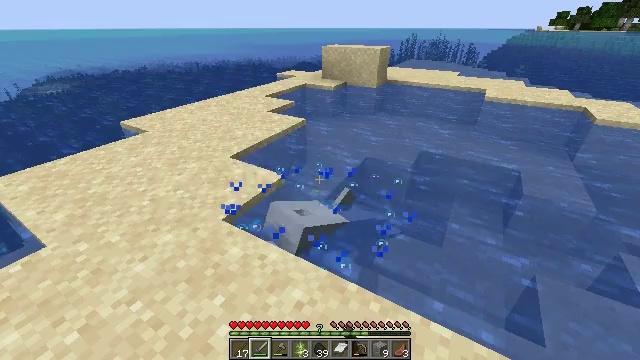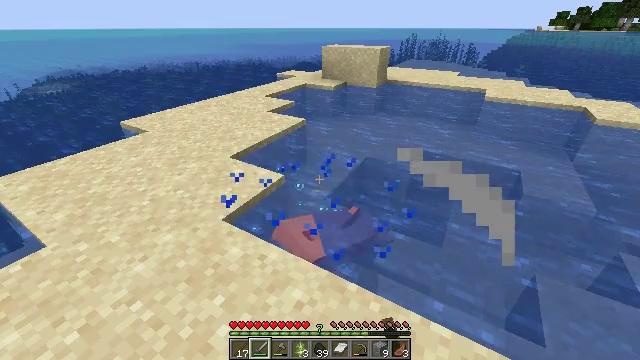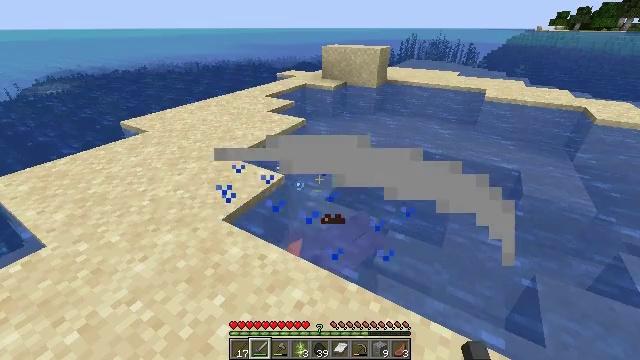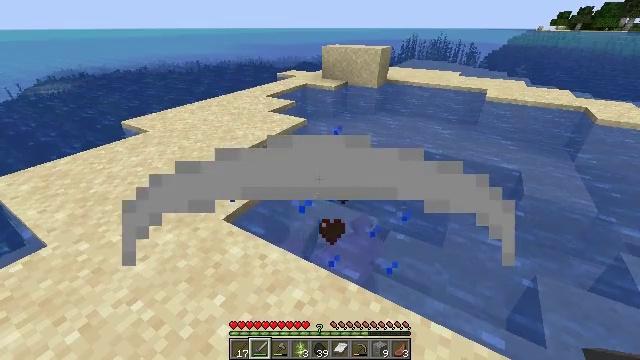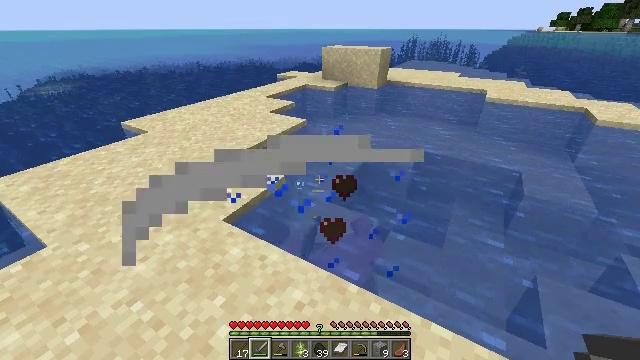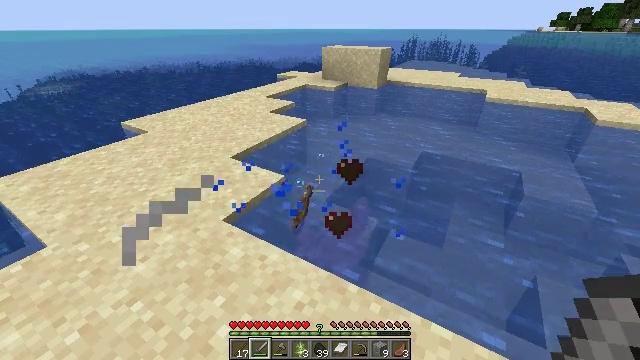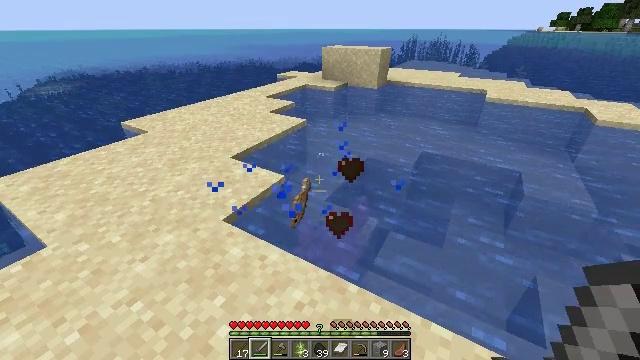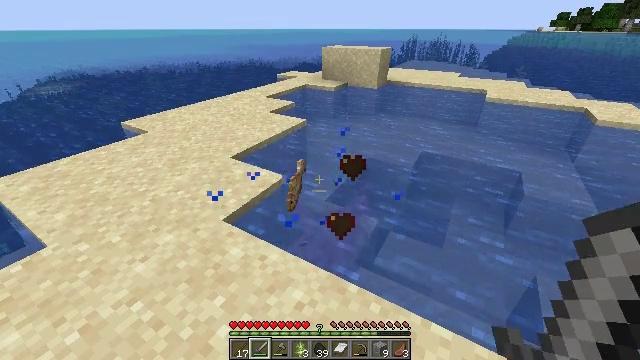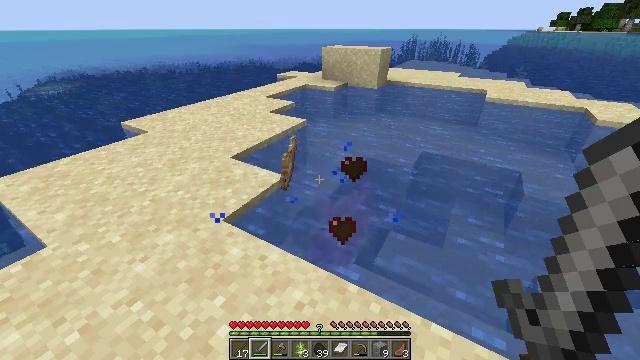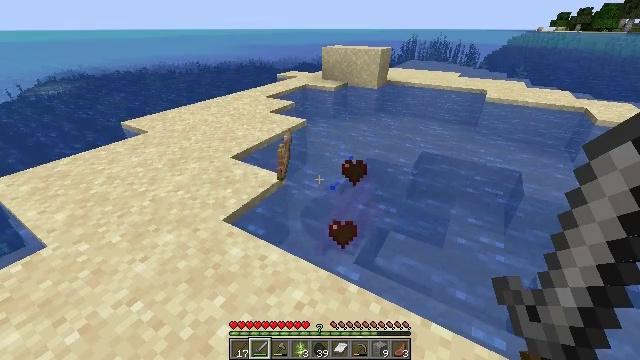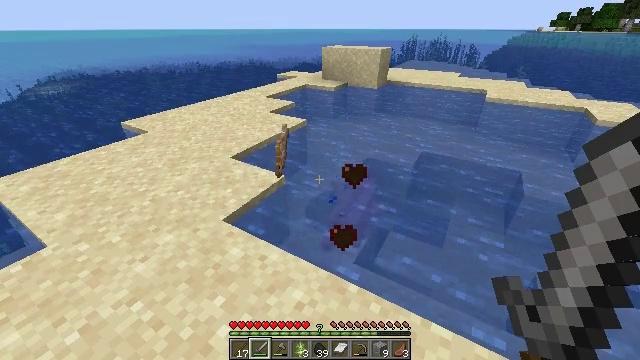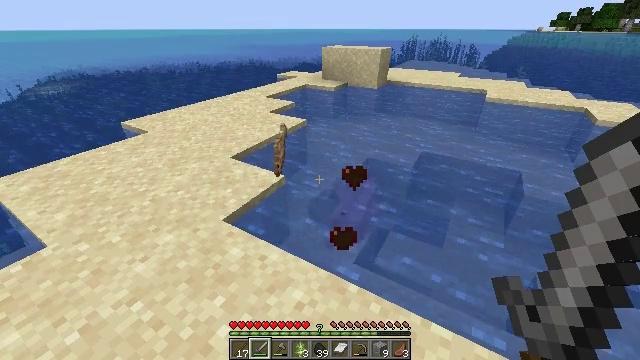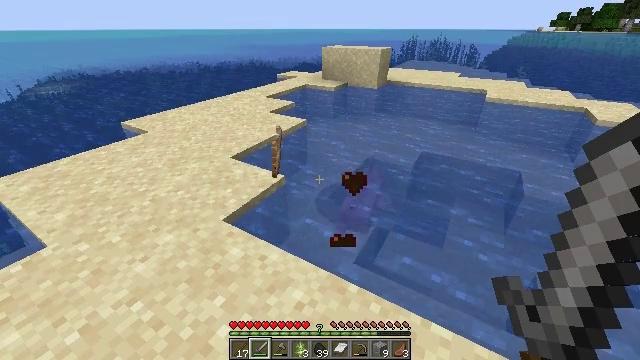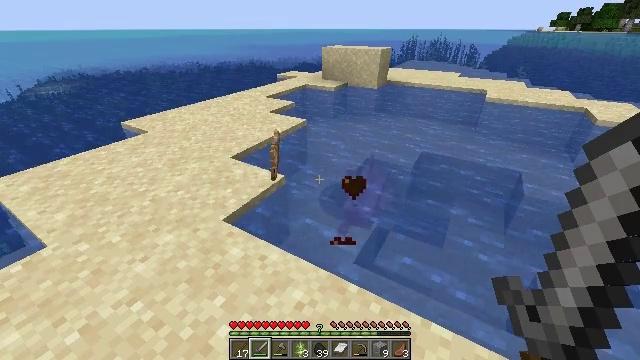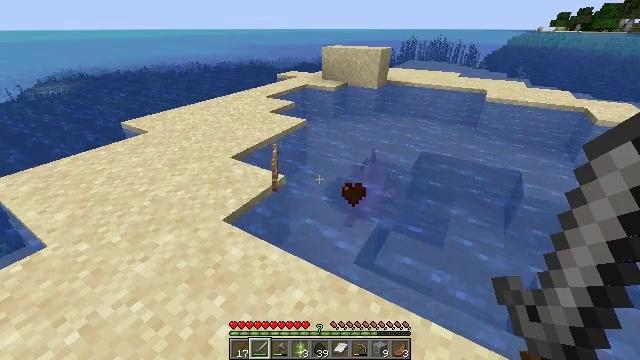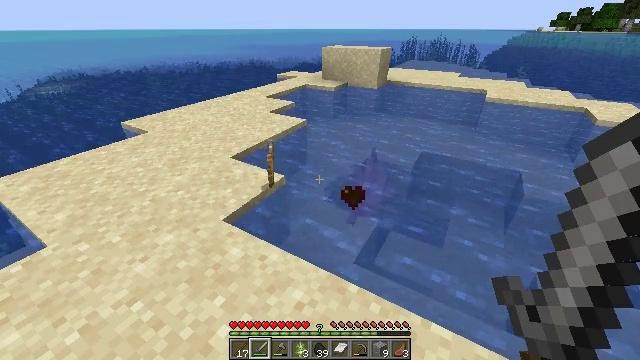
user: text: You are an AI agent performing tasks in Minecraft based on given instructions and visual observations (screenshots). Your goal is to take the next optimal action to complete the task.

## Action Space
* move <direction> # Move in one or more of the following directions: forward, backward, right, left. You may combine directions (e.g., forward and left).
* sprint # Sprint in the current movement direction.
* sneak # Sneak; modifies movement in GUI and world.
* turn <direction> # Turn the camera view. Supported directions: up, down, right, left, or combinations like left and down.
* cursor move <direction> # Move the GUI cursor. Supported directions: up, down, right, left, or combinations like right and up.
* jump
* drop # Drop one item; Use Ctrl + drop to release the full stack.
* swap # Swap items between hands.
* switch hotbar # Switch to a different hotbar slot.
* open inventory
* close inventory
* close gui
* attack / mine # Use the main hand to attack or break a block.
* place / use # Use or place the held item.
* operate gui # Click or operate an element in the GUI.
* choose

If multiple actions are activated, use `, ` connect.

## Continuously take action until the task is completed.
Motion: motion action
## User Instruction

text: Break the iron ore with a tool.
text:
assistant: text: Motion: no_op
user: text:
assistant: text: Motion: no_op
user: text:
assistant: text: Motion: no_op
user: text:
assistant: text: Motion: no_op
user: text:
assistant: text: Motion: no_op
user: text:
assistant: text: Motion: no_op
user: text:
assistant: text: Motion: no_op
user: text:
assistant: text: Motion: no_op
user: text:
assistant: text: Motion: no_op
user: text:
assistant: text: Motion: no_op
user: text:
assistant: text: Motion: no_op
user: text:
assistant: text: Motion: no_op
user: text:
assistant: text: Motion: no_op
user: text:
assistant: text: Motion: no_op
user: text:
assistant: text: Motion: no_op
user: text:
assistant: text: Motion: no_op
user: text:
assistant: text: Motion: turn left and down
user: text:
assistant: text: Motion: move forward, turn left and down
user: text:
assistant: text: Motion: move forward, turn left
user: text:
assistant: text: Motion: move forward
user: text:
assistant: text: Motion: move forward
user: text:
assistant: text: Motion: move forward, turn left
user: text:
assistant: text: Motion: move forward, turn left
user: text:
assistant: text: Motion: move forward
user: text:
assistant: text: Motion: move forward
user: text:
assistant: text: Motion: move forward
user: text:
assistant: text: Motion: move forward
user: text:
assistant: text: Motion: move forward
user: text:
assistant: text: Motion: move forward
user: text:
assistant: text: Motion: move forward